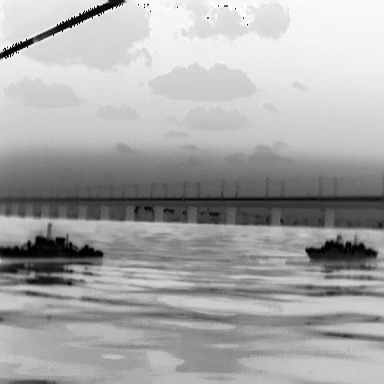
There are two warships in the infrared image.